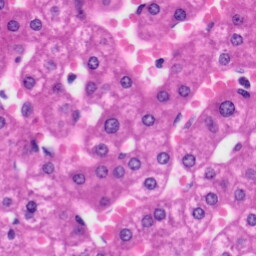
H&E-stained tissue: Liver